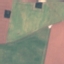
Land use / land cover class: AnnualCrop